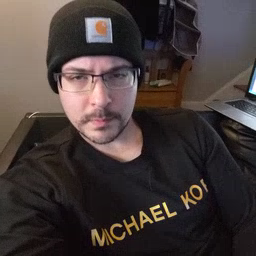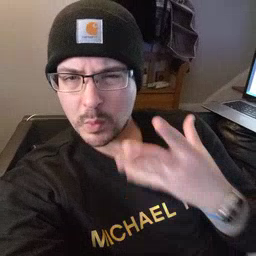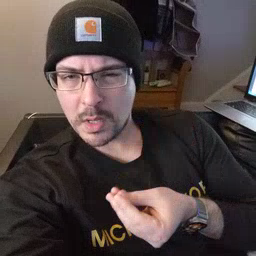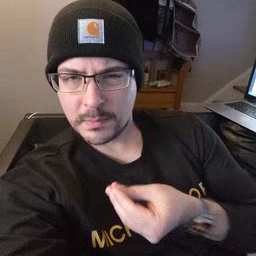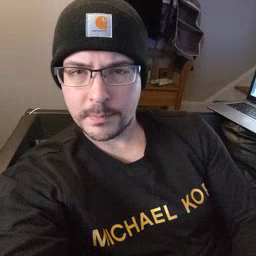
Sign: wet